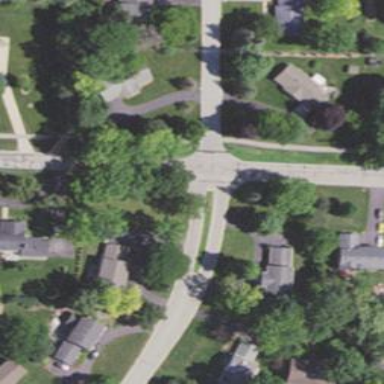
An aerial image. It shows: Unmarked crossing on asphalt footway.